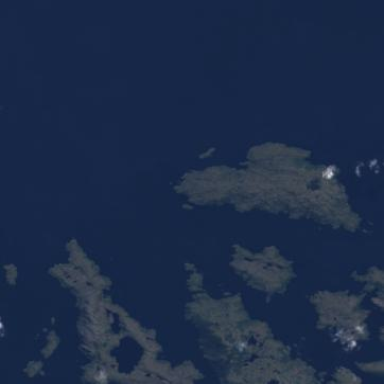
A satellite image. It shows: Island with natural coastline.